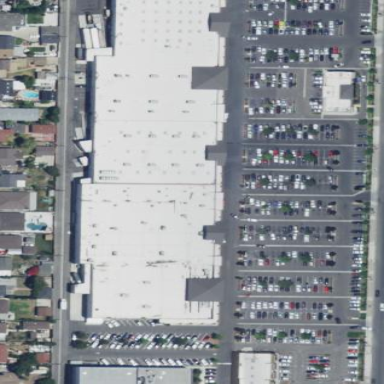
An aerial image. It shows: Retail building.